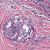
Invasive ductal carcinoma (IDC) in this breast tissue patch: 0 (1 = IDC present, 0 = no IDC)